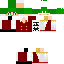
A female human skin with medium skin, wearing brown long hair dressed in a green hoodie and black pants, featuring a closed mouth.